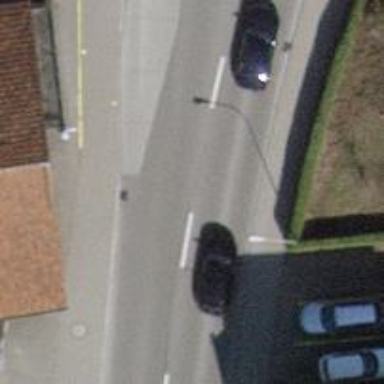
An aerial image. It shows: Asphalt secondary road with sidewalks on both sides. Adjacent to the road is abandoned railway.